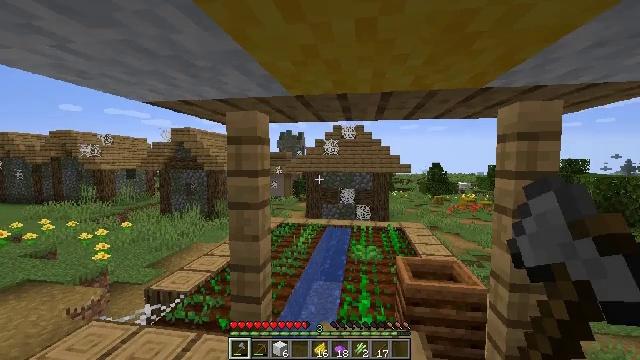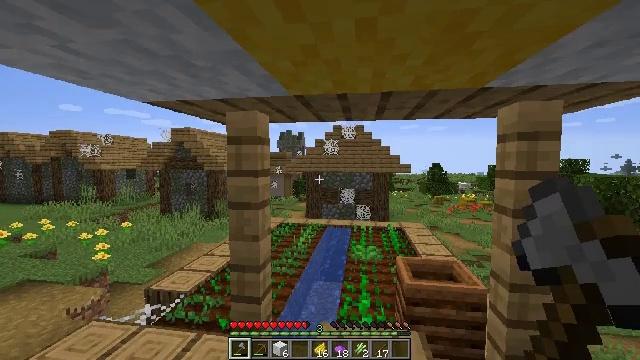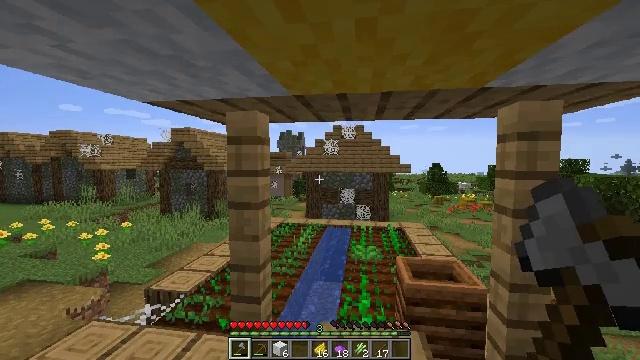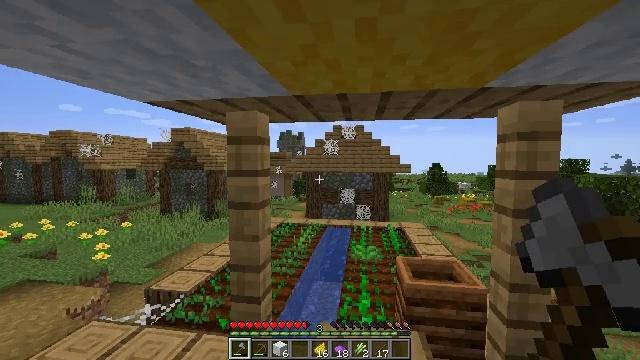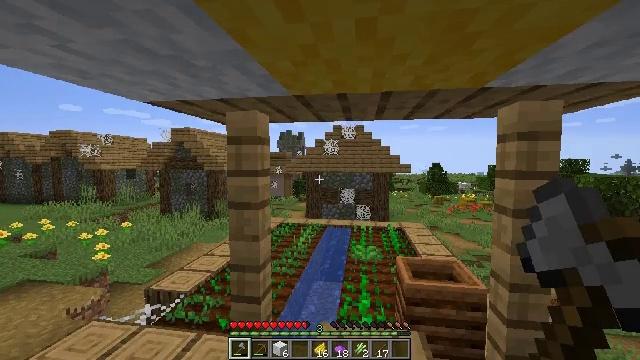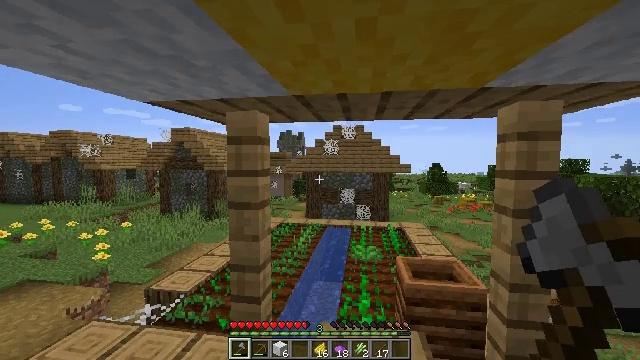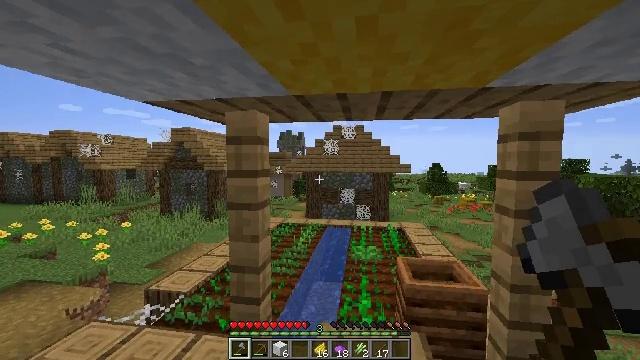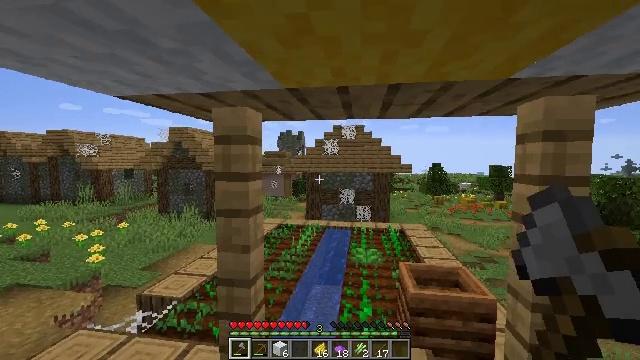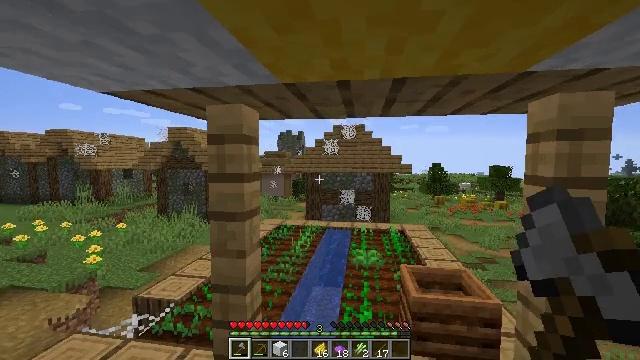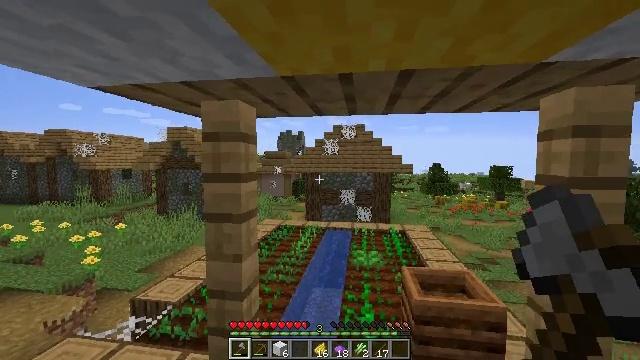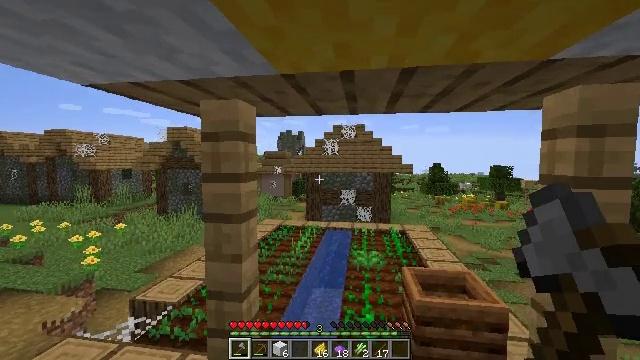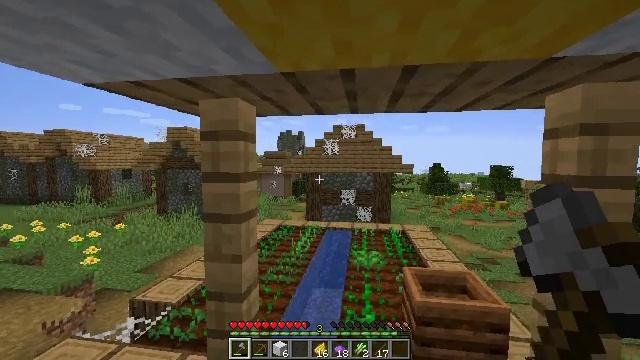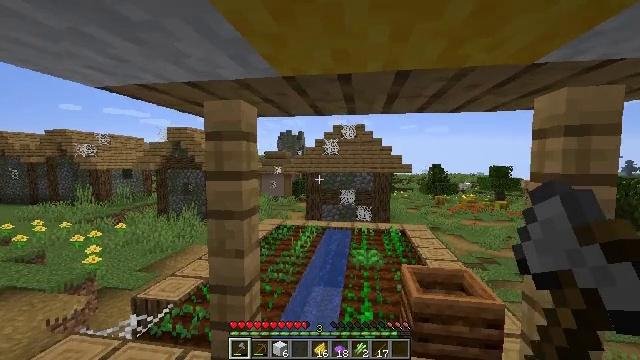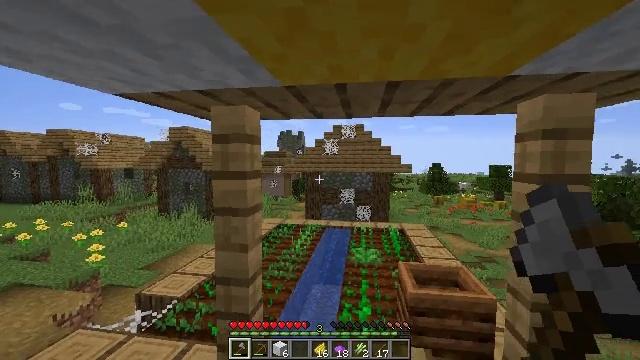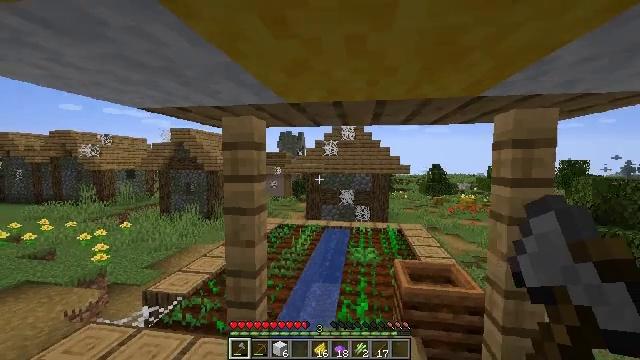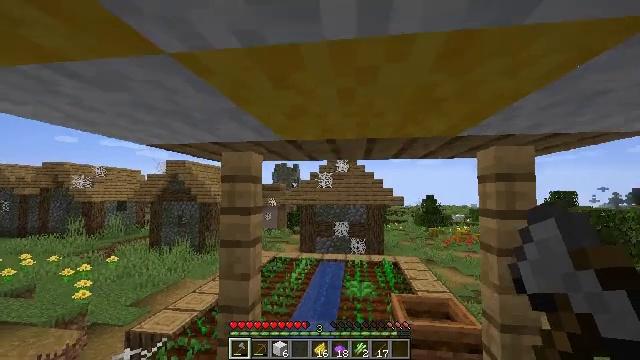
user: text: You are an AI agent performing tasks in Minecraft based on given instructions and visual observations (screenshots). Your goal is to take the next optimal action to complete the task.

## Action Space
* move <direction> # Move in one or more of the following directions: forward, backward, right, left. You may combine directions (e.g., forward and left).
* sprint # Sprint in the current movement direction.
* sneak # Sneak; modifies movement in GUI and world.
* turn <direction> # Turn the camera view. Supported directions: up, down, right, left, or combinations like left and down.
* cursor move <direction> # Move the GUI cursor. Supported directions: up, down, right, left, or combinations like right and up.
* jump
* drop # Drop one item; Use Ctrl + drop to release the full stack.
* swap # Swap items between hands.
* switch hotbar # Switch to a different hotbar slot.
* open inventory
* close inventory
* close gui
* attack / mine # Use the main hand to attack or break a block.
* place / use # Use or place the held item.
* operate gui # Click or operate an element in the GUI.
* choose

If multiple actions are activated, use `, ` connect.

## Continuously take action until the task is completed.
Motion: motion action
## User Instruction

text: Gather white wool from a build.
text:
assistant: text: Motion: no_op
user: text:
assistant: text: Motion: no_op
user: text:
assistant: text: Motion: no_op
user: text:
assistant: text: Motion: no_op
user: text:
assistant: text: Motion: no_op
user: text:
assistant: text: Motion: move forward
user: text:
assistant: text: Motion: move forward
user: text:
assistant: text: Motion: no_op
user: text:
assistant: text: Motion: no_op
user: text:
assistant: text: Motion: no_op
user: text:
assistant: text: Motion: no_op
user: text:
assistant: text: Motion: move back
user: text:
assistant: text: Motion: move back
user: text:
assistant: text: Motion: move back
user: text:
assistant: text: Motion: move back, turn right and up
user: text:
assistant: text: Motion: turn right and up
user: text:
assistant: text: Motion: turn up
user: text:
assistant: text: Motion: turn left and up
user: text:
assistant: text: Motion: no_op
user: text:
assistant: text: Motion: no_op
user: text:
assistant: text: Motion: no_op
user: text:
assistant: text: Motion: no_op
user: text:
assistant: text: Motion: no_op
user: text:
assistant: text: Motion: attack / mine
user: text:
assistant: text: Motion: attack / mine
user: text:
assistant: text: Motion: attack / mine
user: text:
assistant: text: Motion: attack / mine
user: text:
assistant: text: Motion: attack / mine
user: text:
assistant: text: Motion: attack / mine
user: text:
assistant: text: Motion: attack / mine